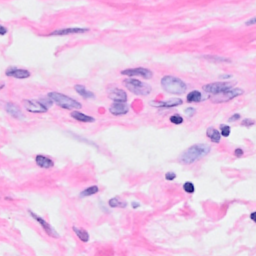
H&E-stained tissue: Breast